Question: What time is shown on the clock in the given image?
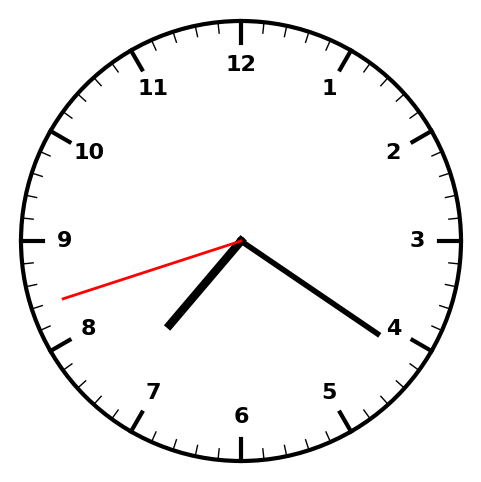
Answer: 07:20:42